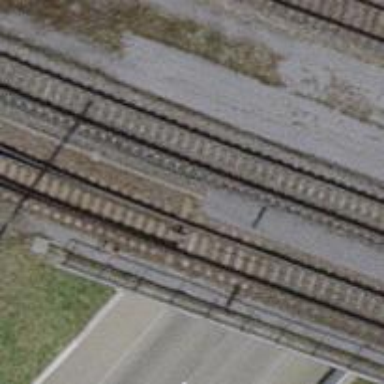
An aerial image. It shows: Railway switch.